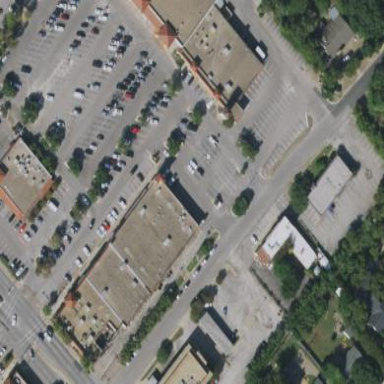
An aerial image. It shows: Retail building.